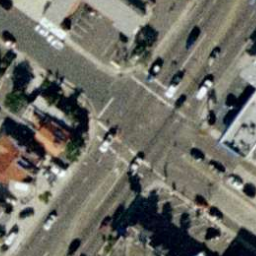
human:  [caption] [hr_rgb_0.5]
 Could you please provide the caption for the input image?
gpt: A busy intersection with many cars.

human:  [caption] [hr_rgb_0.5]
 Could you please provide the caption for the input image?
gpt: There are many crossroads on the road.

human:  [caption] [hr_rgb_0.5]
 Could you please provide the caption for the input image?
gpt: There are many car junctions on the road.

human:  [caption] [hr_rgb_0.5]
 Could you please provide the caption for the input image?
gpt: A busy multi-car intersection.

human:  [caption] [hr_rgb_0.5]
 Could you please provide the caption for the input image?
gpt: There are many car intersections on the road.